Question: I am using XCode, and here is a c++ code in XCode
'''
std::fstream stream("templates.Xml", std::ios::binary | std::ios::in);
if(!stream) return false;
'''

I put the Xml file in the folder that contain the ".xcodeproj", and I put it in the folder that contains ".app" but the stream always return false, why?
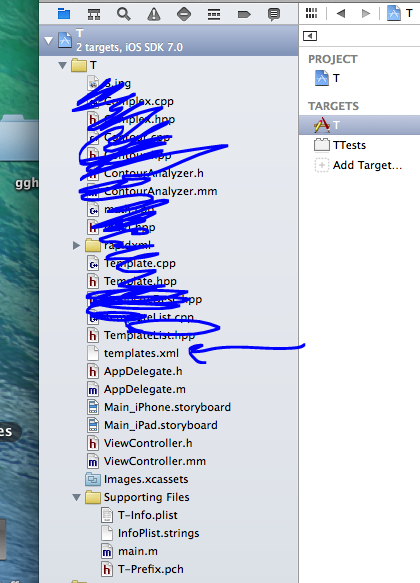
Answer: It looks like you are trying to open the file from the wrong directory.
"templates.Xml" is saved in the bundle- is not saved in the documents directory. By default, if you open "./filename", this actually points to:
/Users/arinmorf/Library/Application Support/iPhone Simulator/7.0.3/Applications/246E91F9-FAB2-4A46-B1F1-855B5363F24D/Documents/
Where arinmorf would be your username and the long hex string is randomly generated every time you install the app on the simulator.
The templates.xml file would be found in:
/Users/arinmorf/Library/Application Support/iPhone Simulator/7.0.3/Applications/246E91F9-FAB2-4A46-B1F1-855B5363F24D/iFly.app/templates.xml
iFly.app is the name of my app, yours would be "T". BUT you can't use the absolute path in your project, because of the randomly generated string, you need to use the NSBundle or CFBundleRef.
In objective-C, you would use:
'''
filePath = [[NSBundle mainBundle] pathForResource:@"templates" ofType:@"xml"];
NSData *myData = [NSData dataWithContentsOfFile:filePath];
'''
In C++ it looks like:
'''
CFURLRef fileURL = CFBundleCopyResourceURL(CFBundleGetMainBundle(), CFSTR("templates"), CFSTR("xml"), NULL);
CFStringRef filePath = CFURLCopyFileSystemPath(fileURL, kCFURLPOSIXPathStyle);
CFStringEncoding encodingMethod = CFStringGetSystemEncoding();
const char *path = CFStringGetCStringPtr(filePath, encodingMethod);
FILE* f = fopen(path, "r");
'''
(Credit to Chris Frederick at <URL>